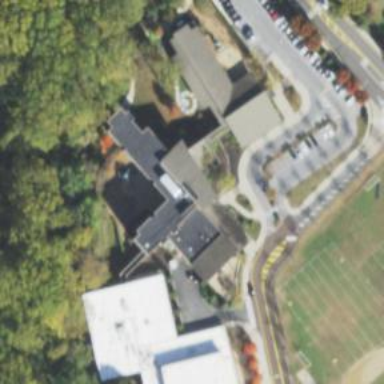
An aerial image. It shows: Kindergarten building.